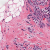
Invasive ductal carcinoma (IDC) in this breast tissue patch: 1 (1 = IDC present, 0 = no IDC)